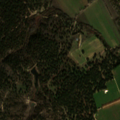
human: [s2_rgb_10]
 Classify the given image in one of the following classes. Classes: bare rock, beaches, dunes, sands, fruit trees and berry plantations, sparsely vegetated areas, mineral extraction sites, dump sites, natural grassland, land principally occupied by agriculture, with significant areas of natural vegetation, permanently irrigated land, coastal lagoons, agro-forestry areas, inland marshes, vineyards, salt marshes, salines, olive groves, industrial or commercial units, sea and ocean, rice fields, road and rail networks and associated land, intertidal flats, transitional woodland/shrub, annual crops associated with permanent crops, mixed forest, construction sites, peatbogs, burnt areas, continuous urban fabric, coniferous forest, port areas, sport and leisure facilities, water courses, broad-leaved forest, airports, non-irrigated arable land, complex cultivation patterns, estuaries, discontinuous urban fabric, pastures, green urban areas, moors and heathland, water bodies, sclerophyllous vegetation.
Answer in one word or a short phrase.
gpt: permanently irrigated land, vineyards, broad-leaved forest